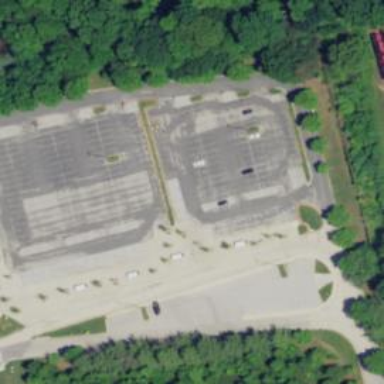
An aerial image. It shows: Parking space.